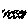
Label: bird